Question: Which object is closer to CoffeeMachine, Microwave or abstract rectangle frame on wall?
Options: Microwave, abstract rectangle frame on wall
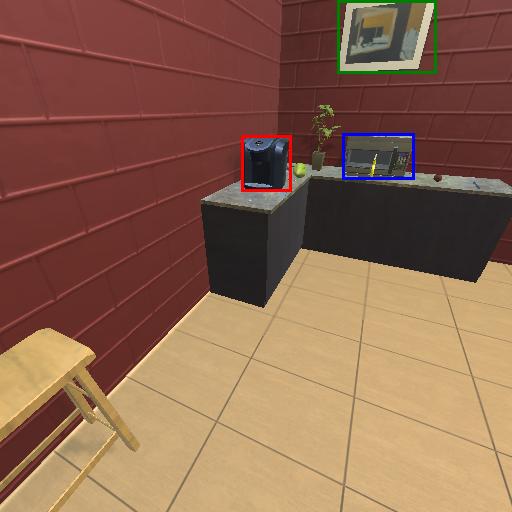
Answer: Microwave